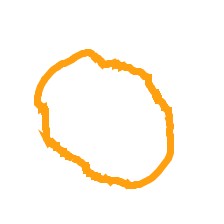
Shape: circle